Question: When I create a new Razor page in , the separated code behind file did not get created.
This is the screenshot of the problem highlighted.

We can see the Razor page called 'List.cshtml' does not contain the code behind file. Contrast that with the default page 'about.cshtml', for example.
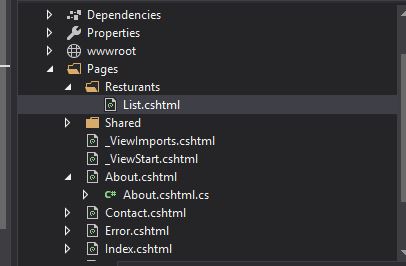
Answer: 1 - Right click on "resturants", add class:
2 - in your case, call it List.cshtml.cs. This will create the code behind. It nows needs wiring up. Open the class that has been created.
'''
using System;
using System.Collections.Generic;
using System.Linq;
using System.Threading.Tasks;
//Add the MVC usings
using Microsoft.AspNetCore.Mvc;
using Microsoft.AspNetCore.Mvc.RazorPages;
//TODO The namespace will be correct in your code
namespace app_name.Pages.resturants
{
//public class List
//TODO correct the model name and inherit PageModel
public List1Model : PageModel
{
public void OnGet()
{
}
}
}
'''
3 - In List.cshtml:
'''
@page
@model app_name.Pages.resturants.List1Model
@{
}
'''
More information can be found here on modifying the code behind <URL>